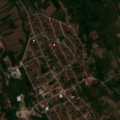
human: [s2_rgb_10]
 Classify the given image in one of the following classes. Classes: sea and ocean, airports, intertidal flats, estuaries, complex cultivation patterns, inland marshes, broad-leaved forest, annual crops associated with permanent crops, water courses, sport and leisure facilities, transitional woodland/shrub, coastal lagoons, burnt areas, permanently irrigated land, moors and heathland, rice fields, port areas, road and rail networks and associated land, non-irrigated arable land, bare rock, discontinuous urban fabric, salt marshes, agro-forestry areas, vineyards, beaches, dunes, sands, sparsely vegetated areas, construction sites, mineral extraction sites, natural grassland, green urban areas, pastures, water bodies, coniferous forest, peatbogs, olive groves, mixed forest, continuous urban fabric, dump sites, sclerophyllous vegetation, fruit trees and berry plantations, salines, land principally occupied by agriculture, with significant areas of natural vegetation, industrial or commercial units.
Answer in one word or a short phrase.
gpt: discontinuous urban fabric, non-irrigated arable land, complex cultivation patterns, land principally occupied by agriculture, with significant areas of natural vegetation, broad-leaved forest